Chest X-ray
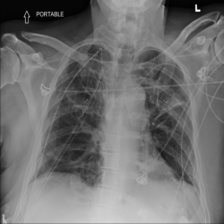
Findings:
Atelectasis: negative
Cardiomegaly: negative
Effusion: negative
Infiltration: negative
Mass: negative
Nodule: negative
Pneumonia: negative
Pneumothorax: positive
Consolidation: negative
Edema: negative
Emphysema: negative
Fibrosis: negative
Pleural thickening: negative
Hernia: negative